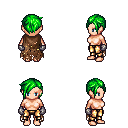
a pixel art fantasy rpg character, female body template, human, light skin, brown tattered cape, gold greaves, green pixie cut hairstyle, metal gloves, four views (front, back, left, right), 2x2 character sprite sheet, small pixel art, hard edges, no anti-aliasing